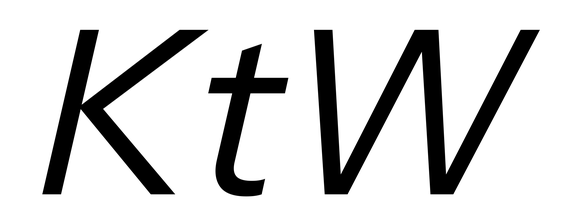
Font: InstrumentSans-Italic_Italic